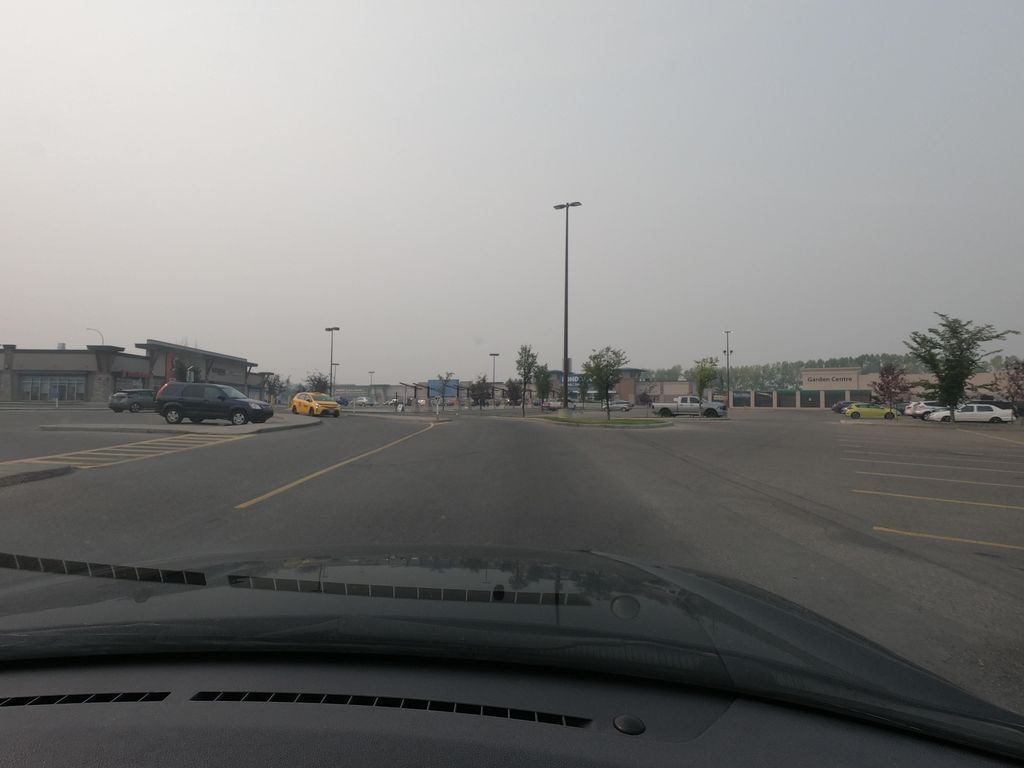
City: calgary